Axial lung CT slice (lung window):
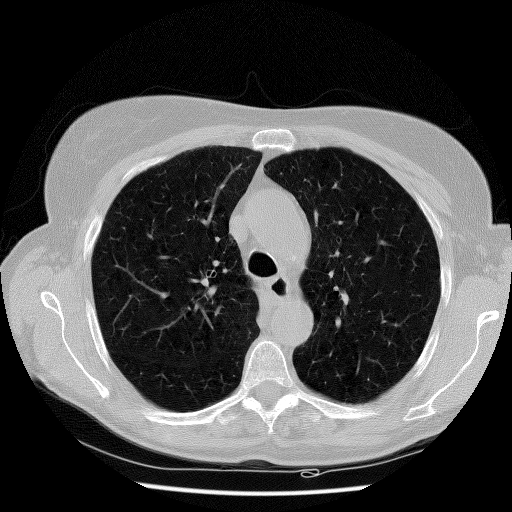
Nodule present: no